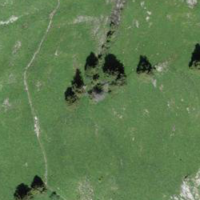
EUNIS habitat code: 23
Species observed at this site:
Rupicapra rupicapra